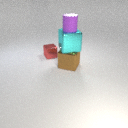
large brown metal cube below small purple rubber cylinder